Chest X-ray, AP view. Patient: 49 years old, sex F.
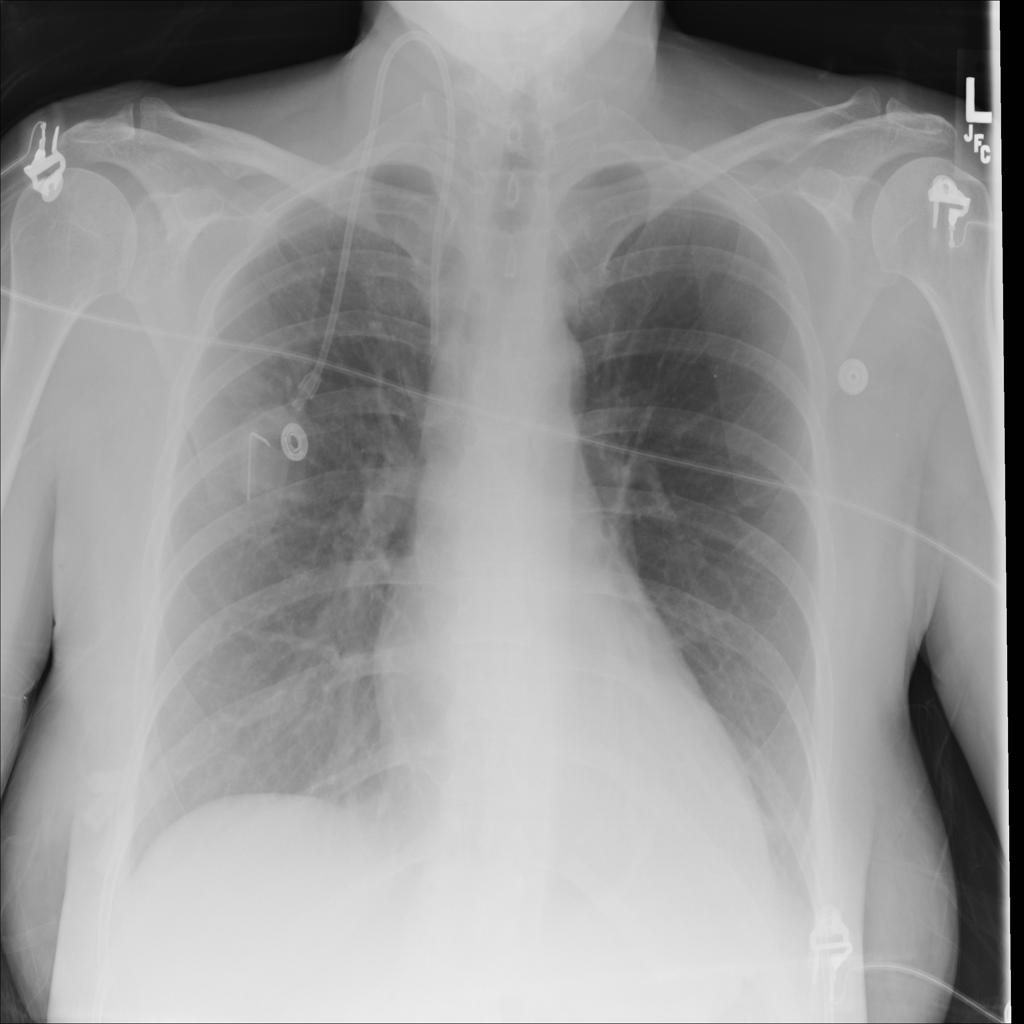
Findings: No Finding